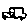
Label: car